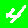
Digit: 4